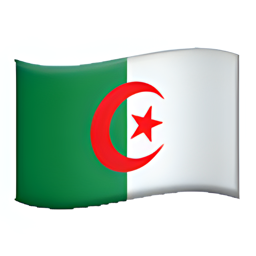
Name: flag for algeria
Emoji: 🇩🇿
Group: Flags
Sub-group: country-flag